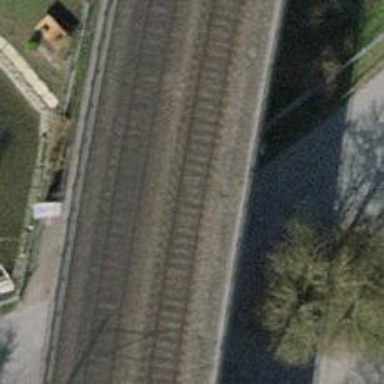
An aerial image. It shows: Bridge over railway with electrified contact lines.